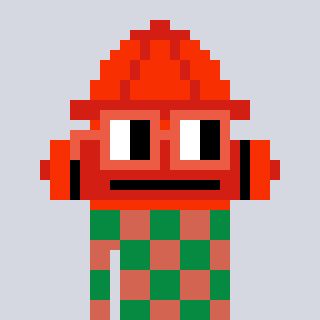
a pixel art character with square orange glasses, a fire hydrant-shaped head and a peachy-colored body on a cool background